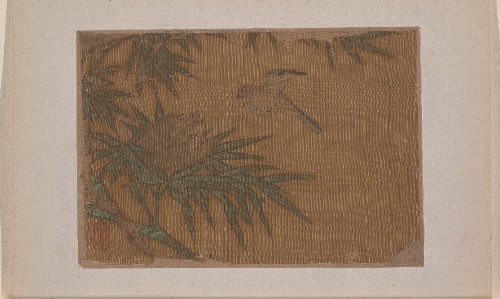
Artist: Unidentified artist
Object type: Album leaf
Classification: Paintings
Medium: Miniature from album of eleven paintings; ink and color on silk
Culture: China
Period: Ming dynasty (?) (1368–1644)
Dimensions: 5 x 6 3/4 in. (12.7 x 17.1 cm)
Department: Asian Art
Credit line: Rogers Fund, 1942
Accession year: 1942
Repository: Metropolitan Museum of Art, New York, NY
Tags: Birds|Bamboo